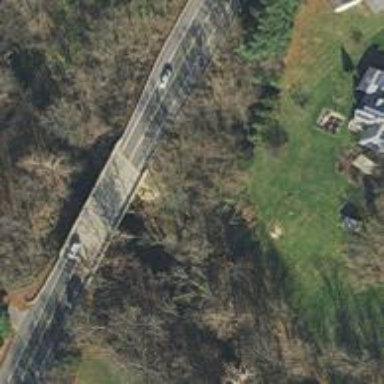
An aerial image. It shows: Primary highway with bridge.